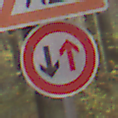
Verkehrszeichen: VorrangDesGegenverkehrs
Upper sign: Arbeitsstelle
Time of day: MorningAfternoon
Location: Outdoor (Nature)
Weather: Overcast
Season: Autumn
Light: Natural